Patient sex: F
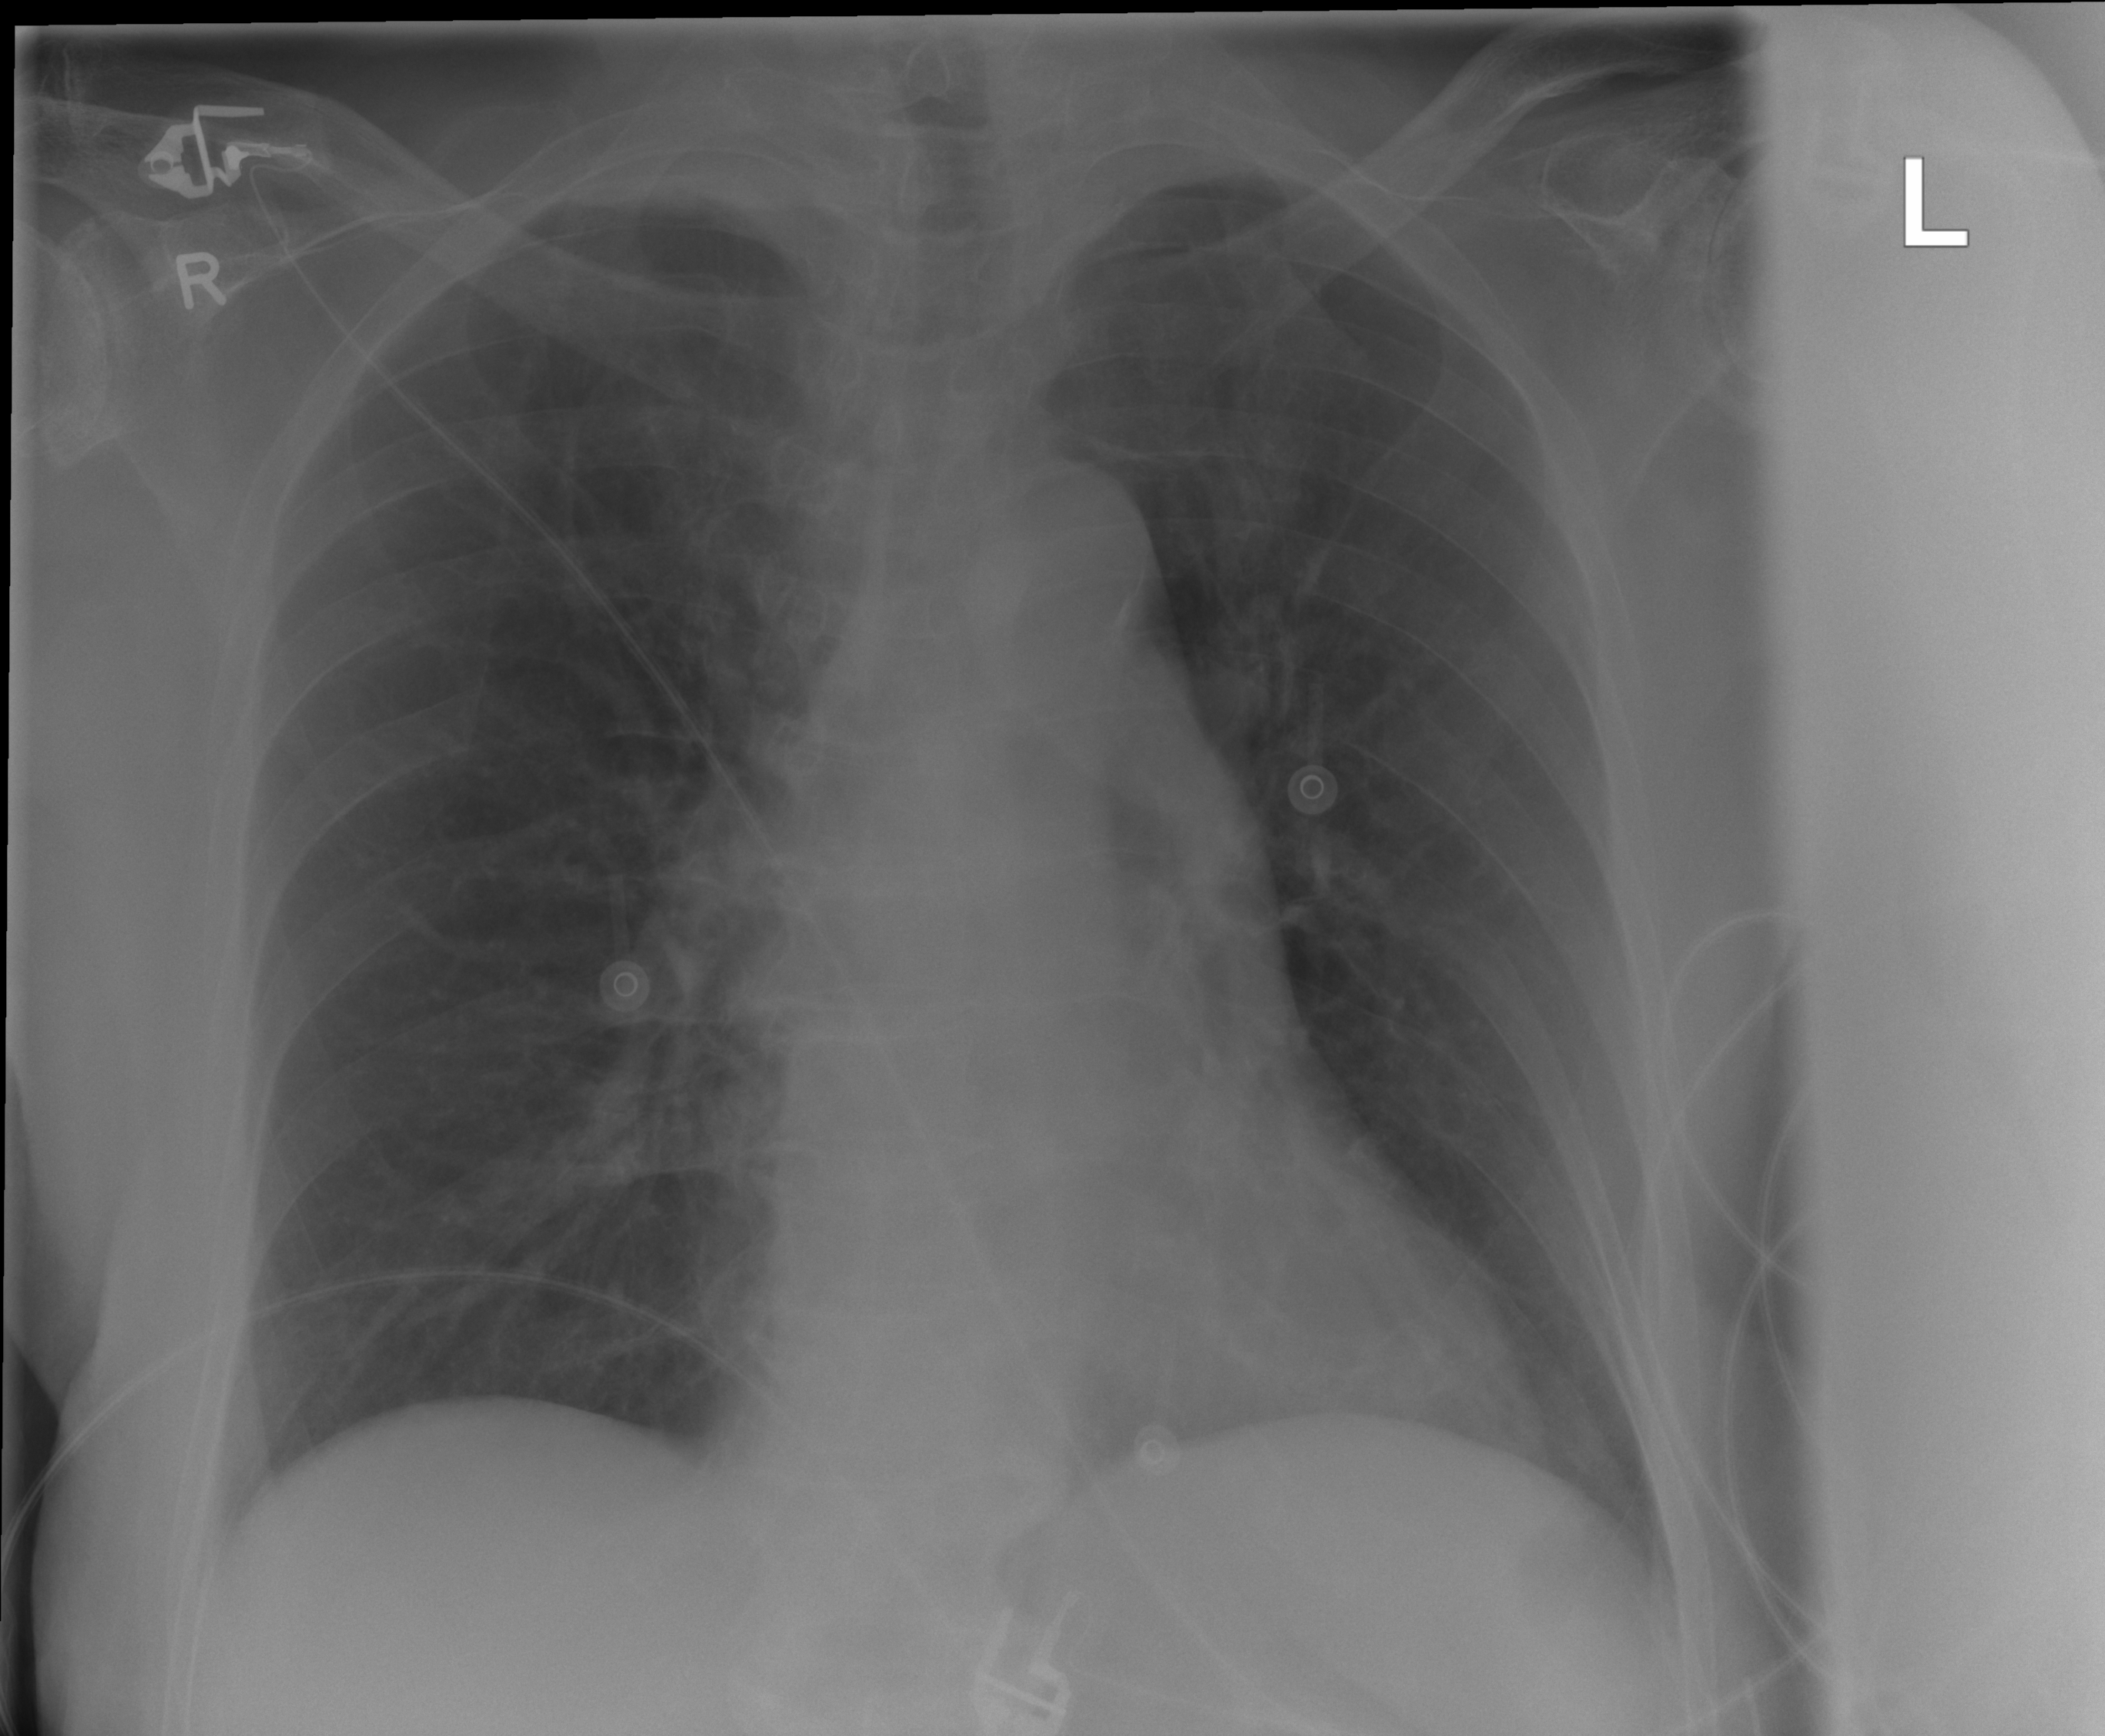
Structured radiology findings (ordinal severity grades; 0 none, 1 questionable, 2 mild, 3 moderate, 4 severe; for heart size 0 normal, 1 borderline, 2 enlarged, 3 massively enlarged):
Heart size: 0
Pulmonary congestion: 0
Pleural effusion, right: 0
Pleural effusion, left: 0
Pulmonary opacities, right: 2
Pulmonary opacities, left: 0
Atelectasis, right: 0
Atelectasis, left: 0